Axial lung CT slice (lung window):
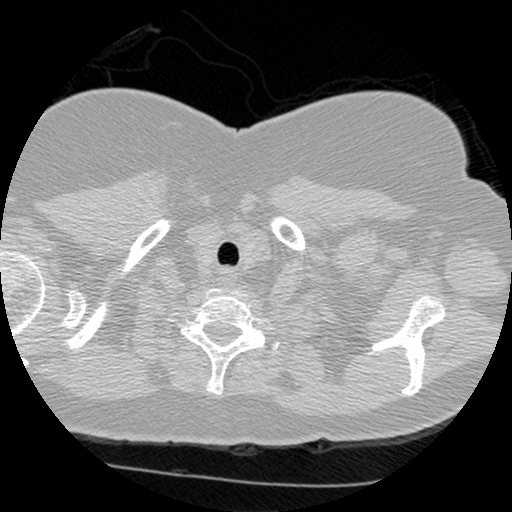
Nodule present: no